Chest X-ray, AP view. Patient: 60 years old, sex F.
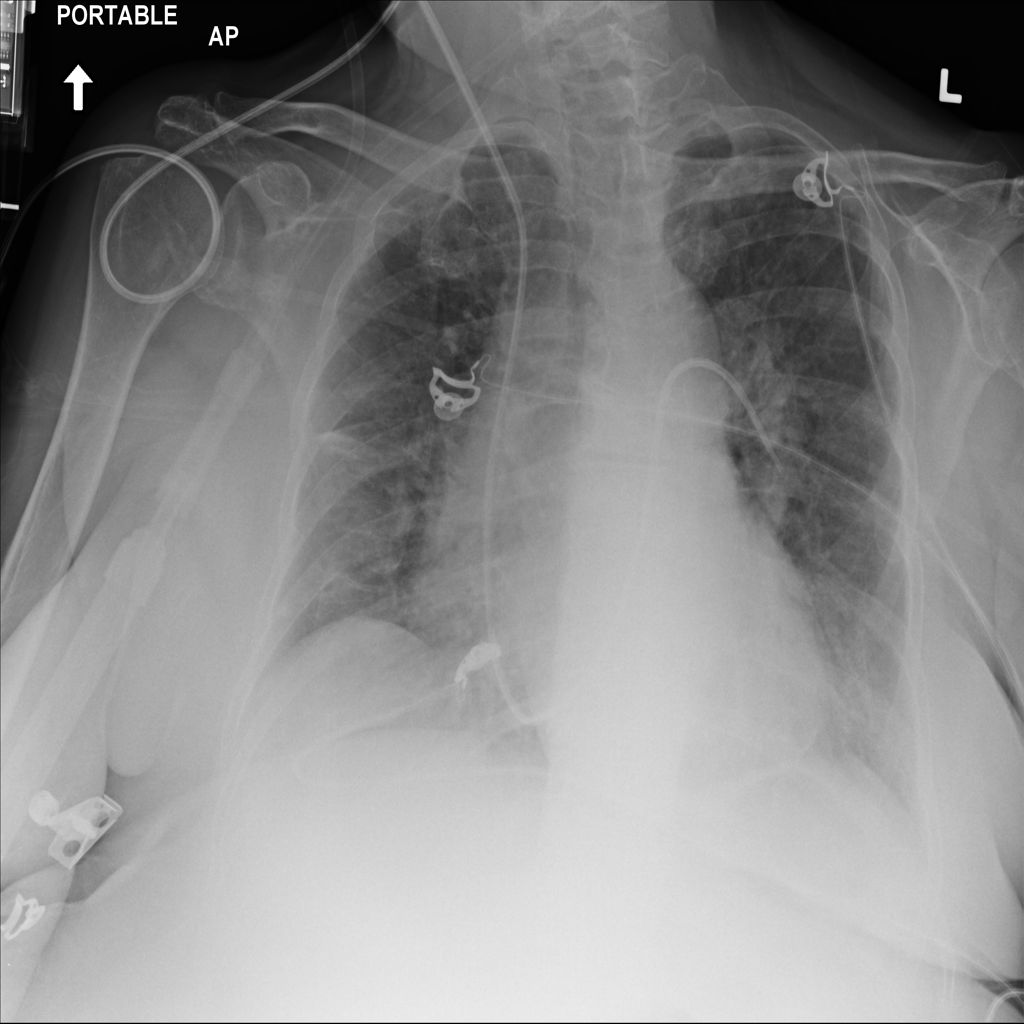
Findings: Infiltration